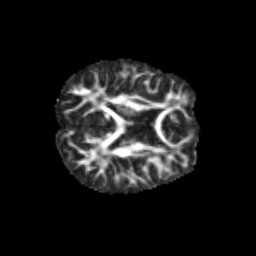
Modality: FA
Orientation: axial
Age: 12
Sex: male
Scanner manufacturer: siemens
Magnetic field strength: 3 T
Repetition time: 3.8 s
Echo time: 0.07 s